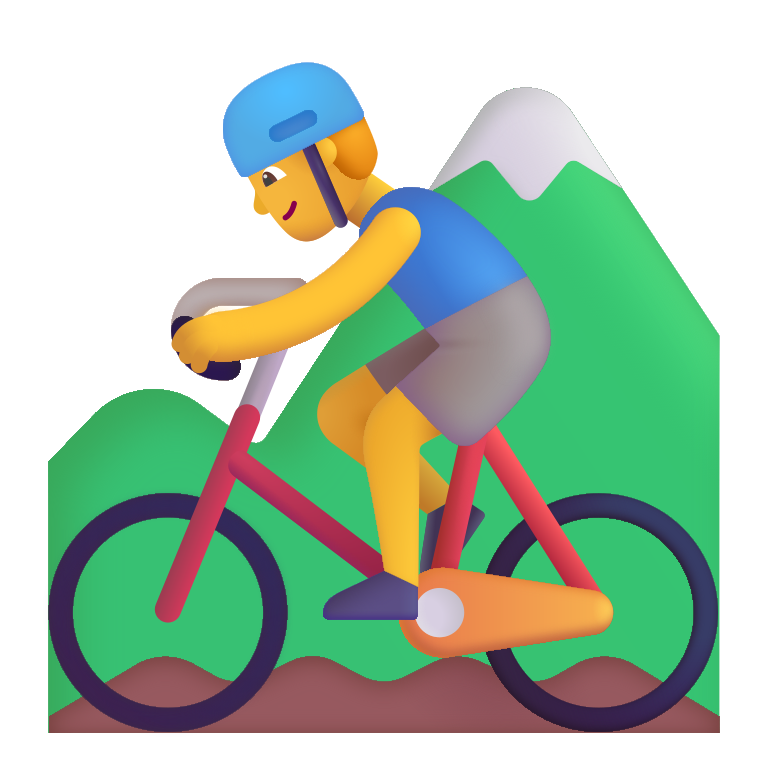
man mountain biking color default